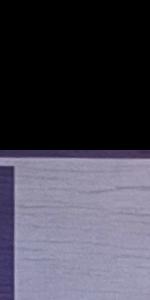
Label: Empty